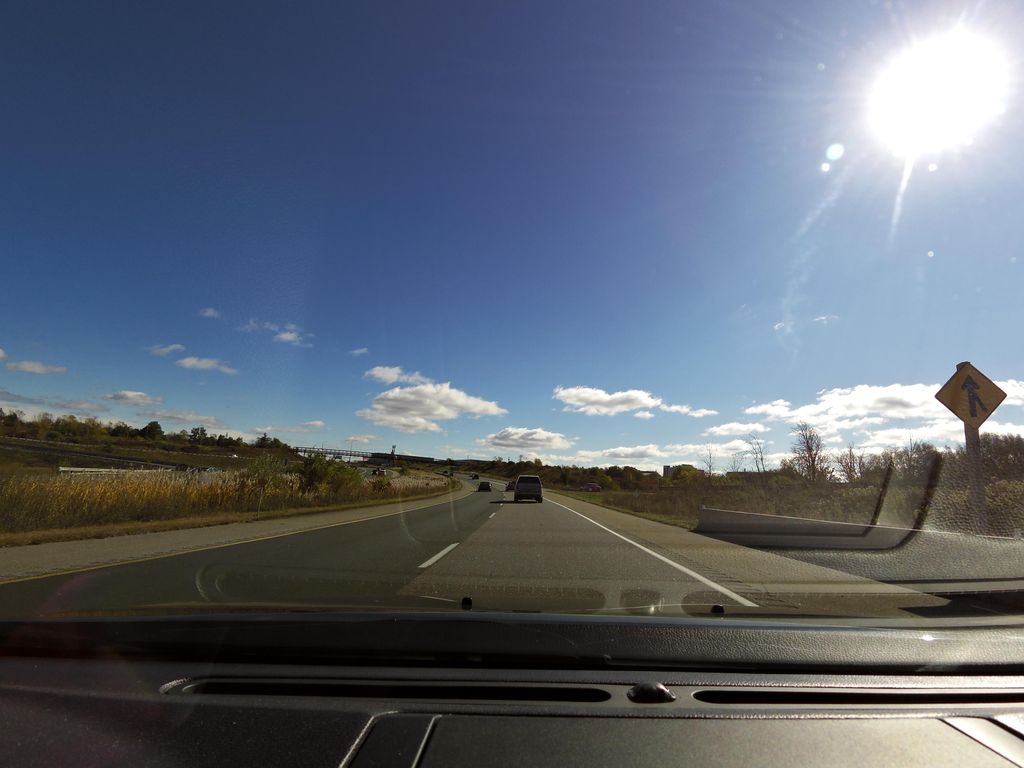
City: hamilton